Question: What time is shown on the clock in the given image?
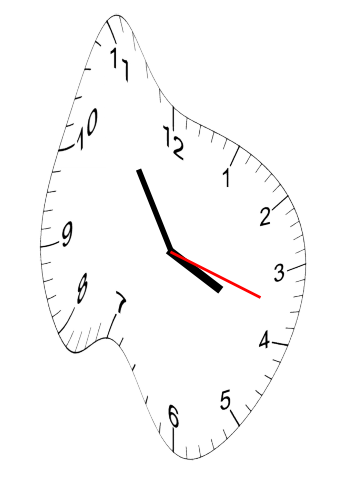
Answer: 03:54:18